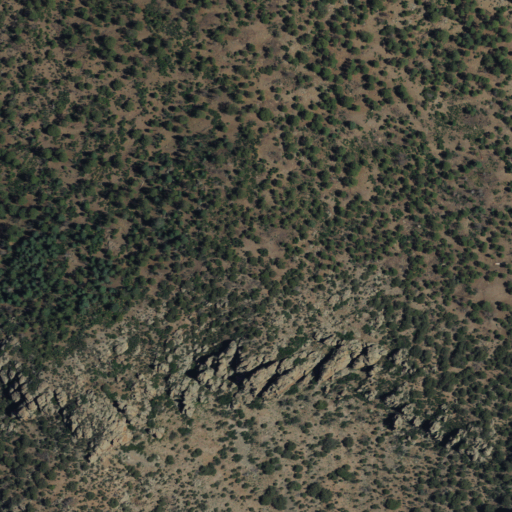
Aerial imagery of mountain in New Mexico named Dillon Mountain containing evergreen forest, shrub, and grassland